Question: I have drop-down input control in which has default option --- like the below image

I need remove option from its drop-down. Can any one know how to remove this?
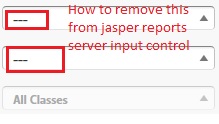
Answer: Have you tried setting the input control property to mandatory? That is what I do to get rid of that blank "---" option.